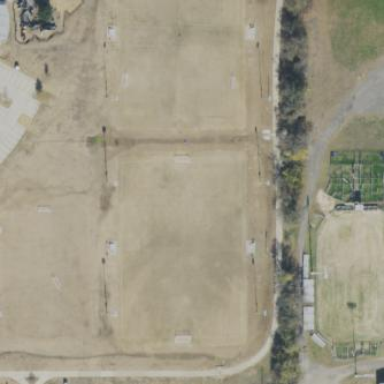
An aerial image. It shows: Grass pitch used for soccer.